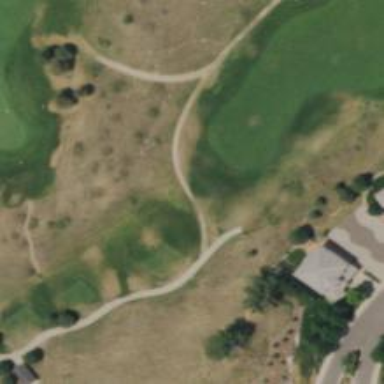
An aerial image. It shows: Path designated for golf carts.